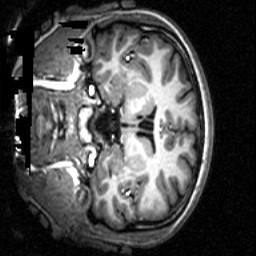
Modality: T1w
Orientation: coronal
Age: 22
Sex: female
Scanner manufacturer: siemens
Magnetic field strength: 2.894 T
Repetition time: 2.3 s
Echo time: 0.0021 s